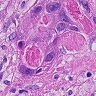
Metastatic tissue present: yes